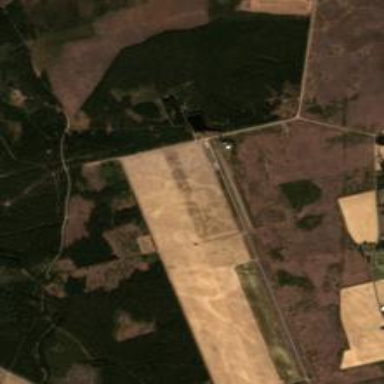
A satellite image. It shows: Airstrip at the airport.